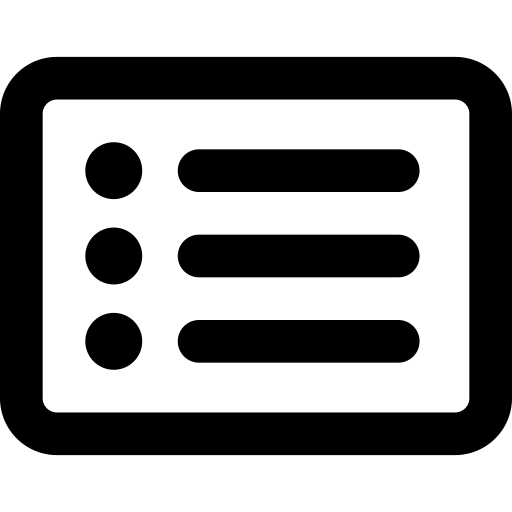
Tags: icon, FontAwesome, fa-icon, outline, rectangle, list